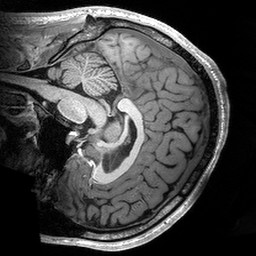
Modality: T1w
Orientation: sagittal
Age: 23
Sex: male
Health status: healthy
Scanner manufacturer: siemens
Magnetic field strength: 3 T
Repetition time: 2.53 s
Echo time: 0.00288 s